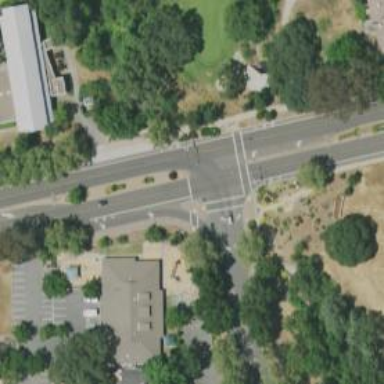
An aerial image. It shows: Tertiary road with sidewalk on the left.